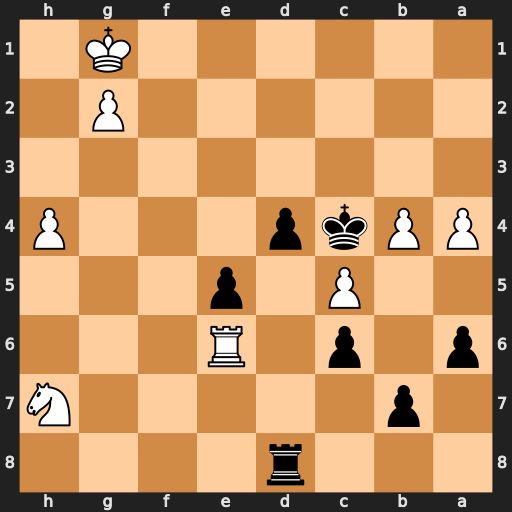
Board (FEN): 3r4/1p5N/p1p1R3/2P1p3/PPkp3P/8/6P1/6K1
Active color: b
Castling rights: -
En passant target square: -
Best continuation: d3 Ng5 d2